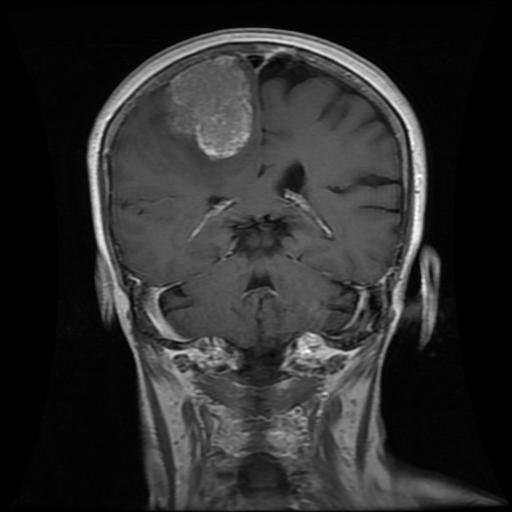
Label: meningioma